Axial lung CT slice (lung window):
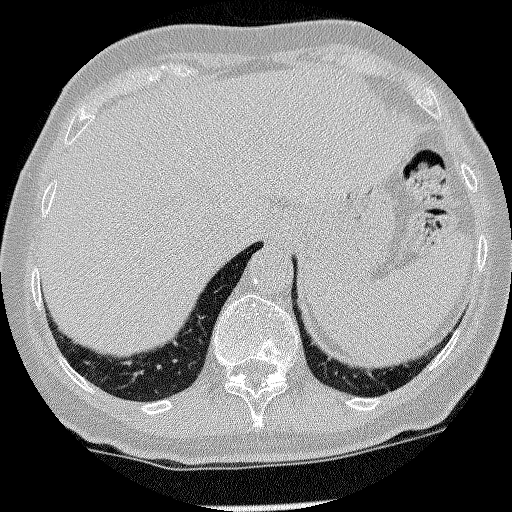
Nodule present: no